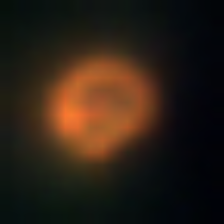
Taxon: NanoPlankton
Group: Other